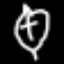
Label: leaf